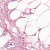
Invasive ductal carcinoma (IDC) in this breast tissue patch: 0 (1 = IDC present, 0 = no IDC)